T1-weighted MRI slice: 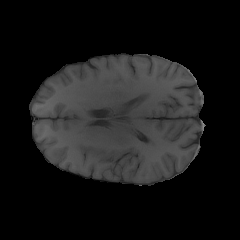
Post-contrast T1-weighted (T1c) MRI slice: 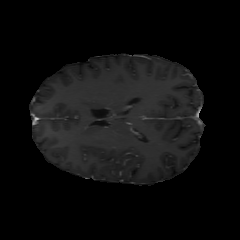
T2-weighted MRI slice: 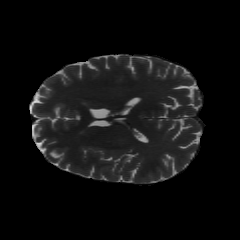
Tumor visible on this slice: no